Question: I have used BJImageCropper Class from Github to implement the functionality for cropping but I want the Image Cropping like Android Default Crop Box.
Like this:

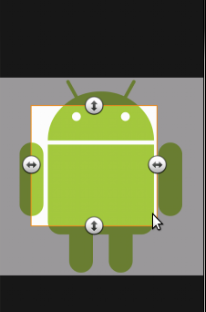
Answer: I didn't found something with arrows .. but you can check this:
- <URL>
As mentioned by CRDave in comments, you can check this link
also <URL>